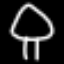
Label: mushroom